Chest X-ray:
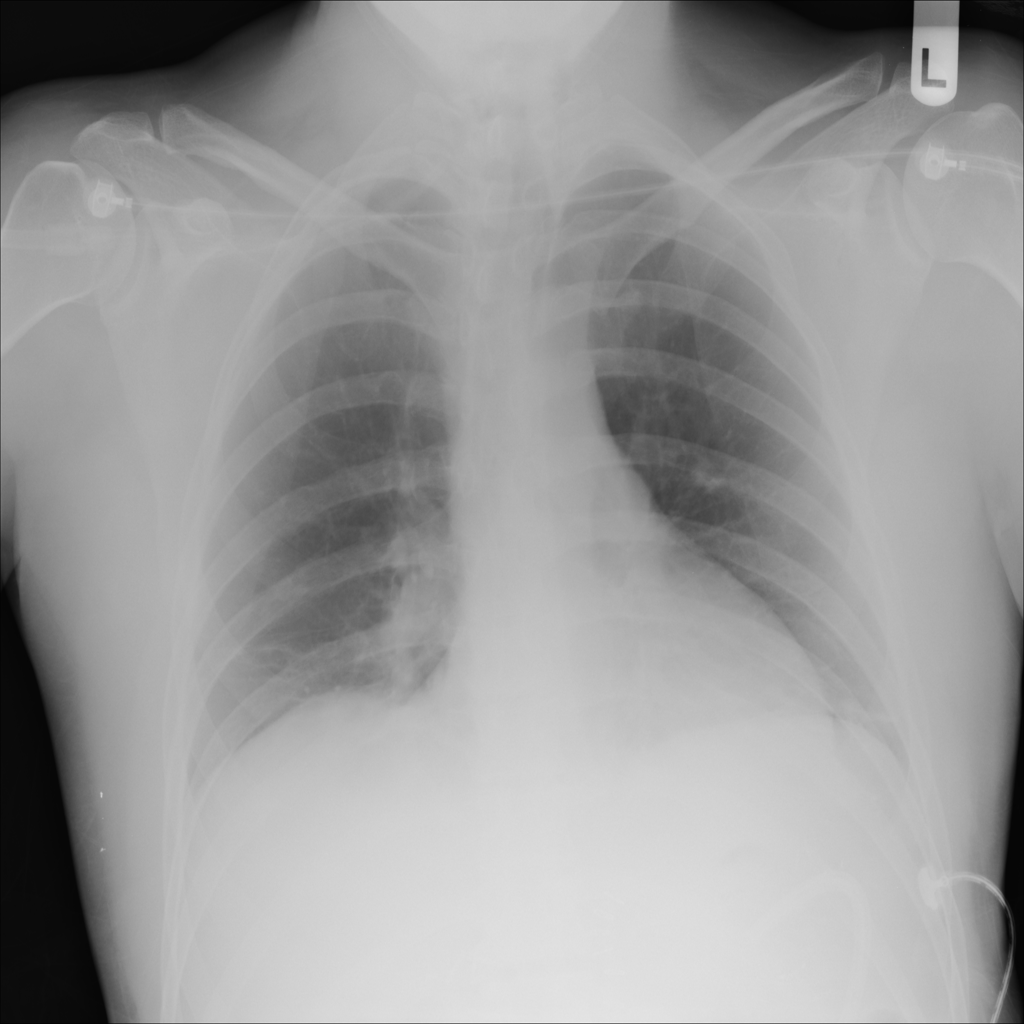
No abnormal finding: yes